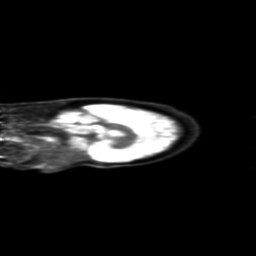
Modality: PET
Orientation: sagittal
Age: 29
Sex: male
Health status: ill